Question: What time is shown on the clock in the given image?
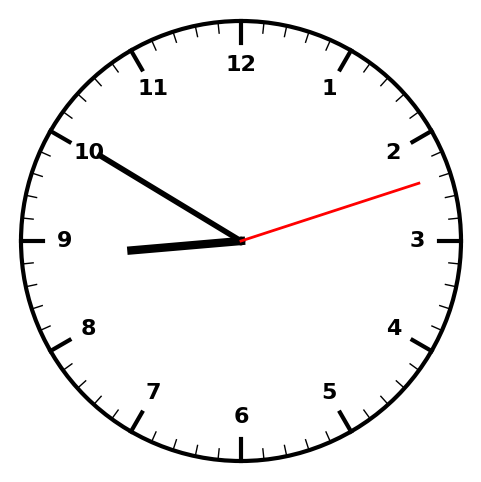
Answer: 08:50:12